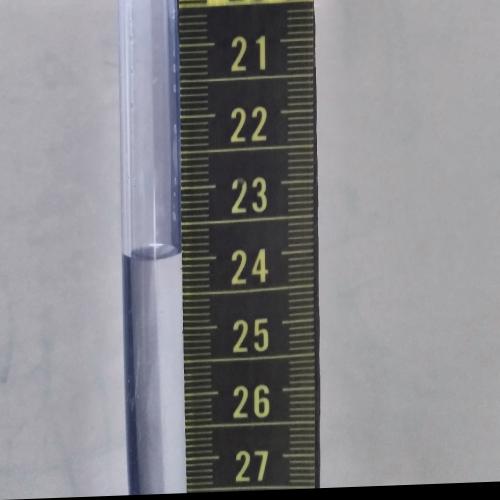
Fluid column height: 23.9 cm